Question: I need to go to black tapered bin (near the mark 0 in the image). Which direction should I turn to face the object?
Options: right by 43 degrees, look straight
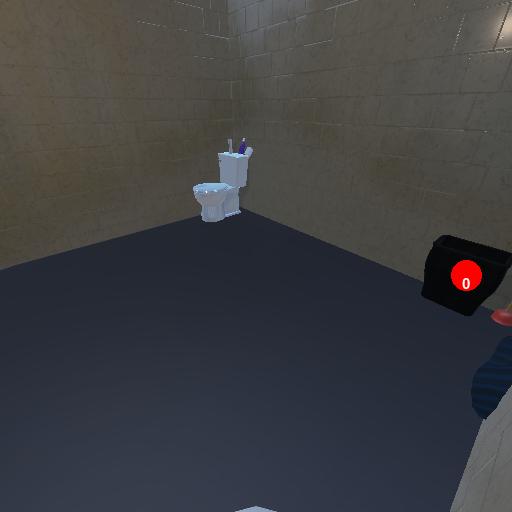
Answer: right by 43 degrees